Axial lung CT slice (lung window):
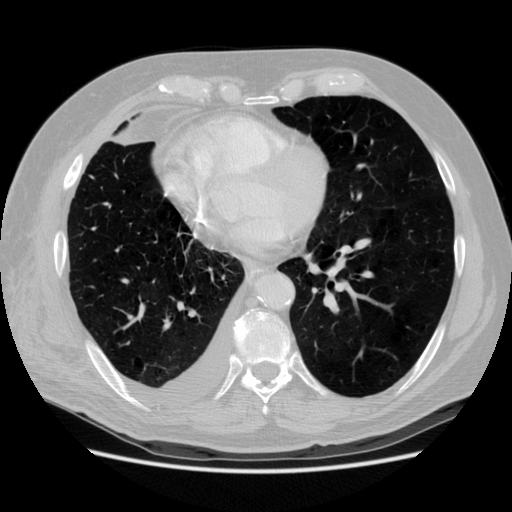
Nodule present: no